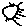
Label: sun